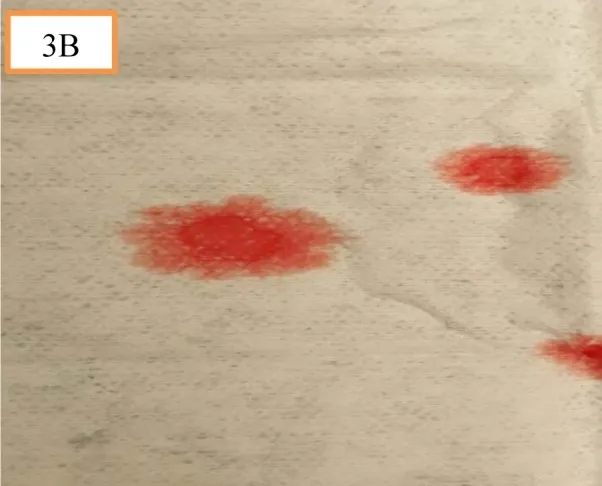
(B) Pulsatile clear fluid from the skull base with positive 'Halo' sign on filter paper further confirmed the skull base fracture with CSF leak.
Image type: pathology (h&e)